Question: I am new to Mac development.
I want to add three controls in a single Scrollable NSScrollView.
1) NSTextView.
2) NSMatrix.
3) NSTextView.
Please note that text in nstextview can be of dynamic height.... and there should be no scroll for textviews.
here is a screenshot of what I am looking for -
how can I add these three views in nsscrollview? Please help!
Update 1 - can I add these controls in a NSView?

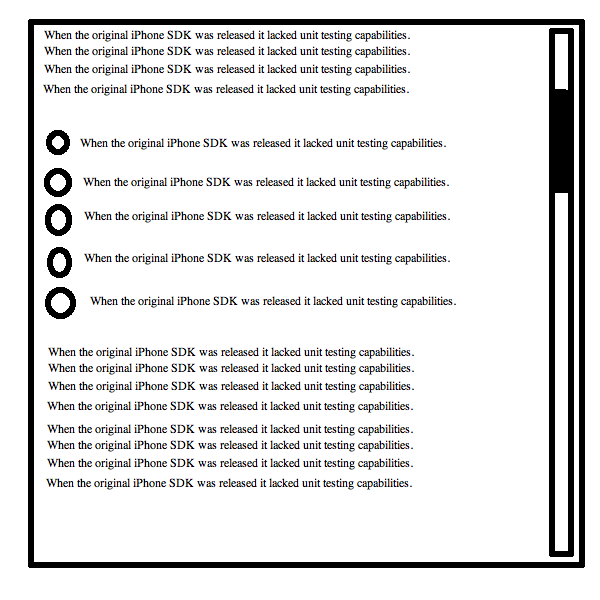
Answer: I'll assume you've got a project in Xcode 4 started. Select your project's MainMenu.xib file to begin editing your main user interface.
Start with a window. Drag a custom view into it. Add your text view to the custom view, followed by the matrix, followed by another text view, sizing the views as you go. It's at this point that you also can configure your text views not to display scroll bars. Next, select the custom view. Embed it in a scroll view, and there you are.
The window, custom view, text views, and matrix are selected from Xcode 4's Object Library palette. To embed, choose the Embed/Scroll View command from the Editor menu.
As for the dynamic sizing, you'll have to code for changing the heights of the text views, and so the height of the enclosing custom view. (That is an exercise I leave to you.) Your burden can be lessened somewhat by taking advantage of autosizing to maintain the proper spacing between the three UI elements; you can do this either in Xcode 4, or you can do it using NSView's relevant instance methods.
Good luck to you in your endeavors.